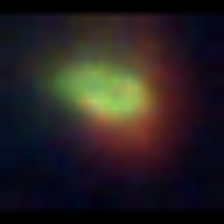
Taxon: NanoPlankton
Group: Other